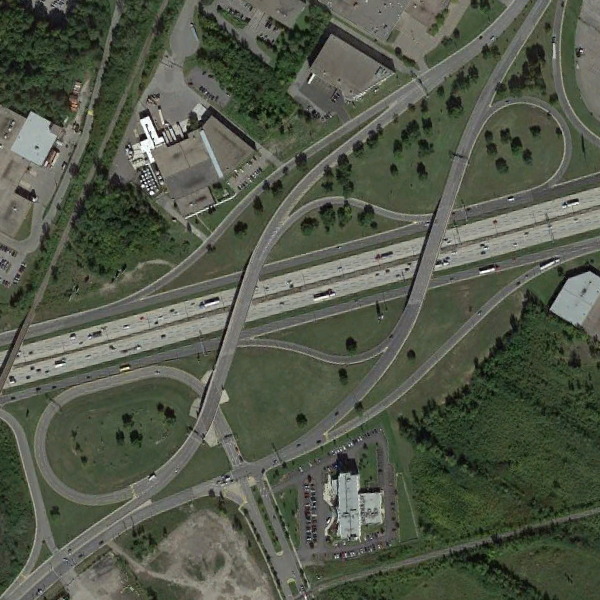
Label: Viaduct